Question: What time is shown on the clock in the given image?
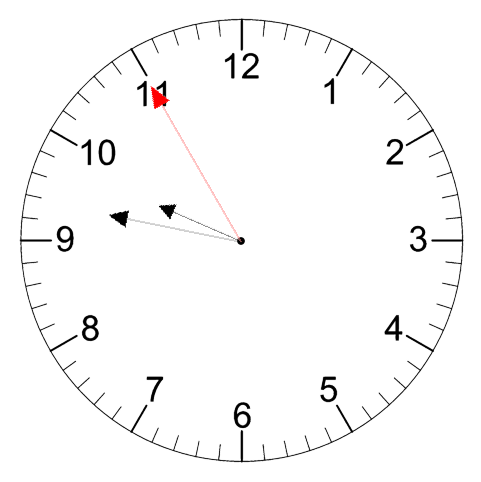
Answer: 09:46:55